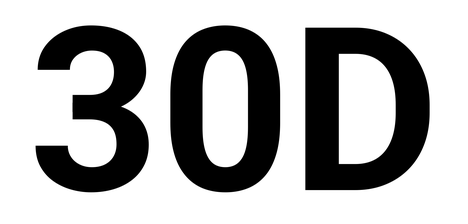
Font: Roboto_Bold